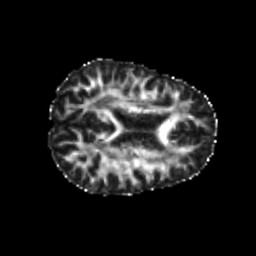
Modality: FA
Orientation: axial
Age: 26
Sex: female
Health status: healthy
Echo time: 0.074 s